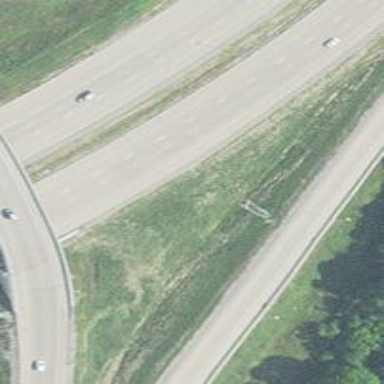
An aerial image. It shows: Motorway.